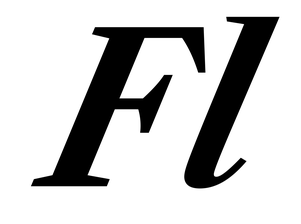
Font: LibreCaslonText-Italic_Bold_Italic